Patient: sex F, age 55
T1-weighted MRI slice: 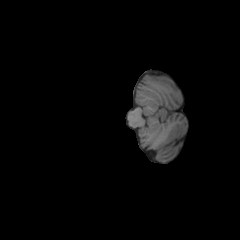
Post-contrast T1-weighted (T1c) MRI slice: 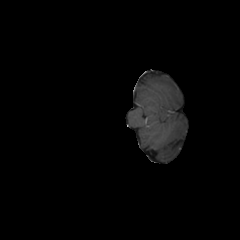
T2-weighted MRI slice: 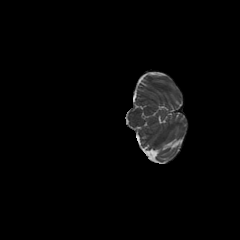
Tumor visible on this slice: no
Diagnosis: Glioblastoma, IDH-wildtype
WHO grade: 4